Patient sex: F
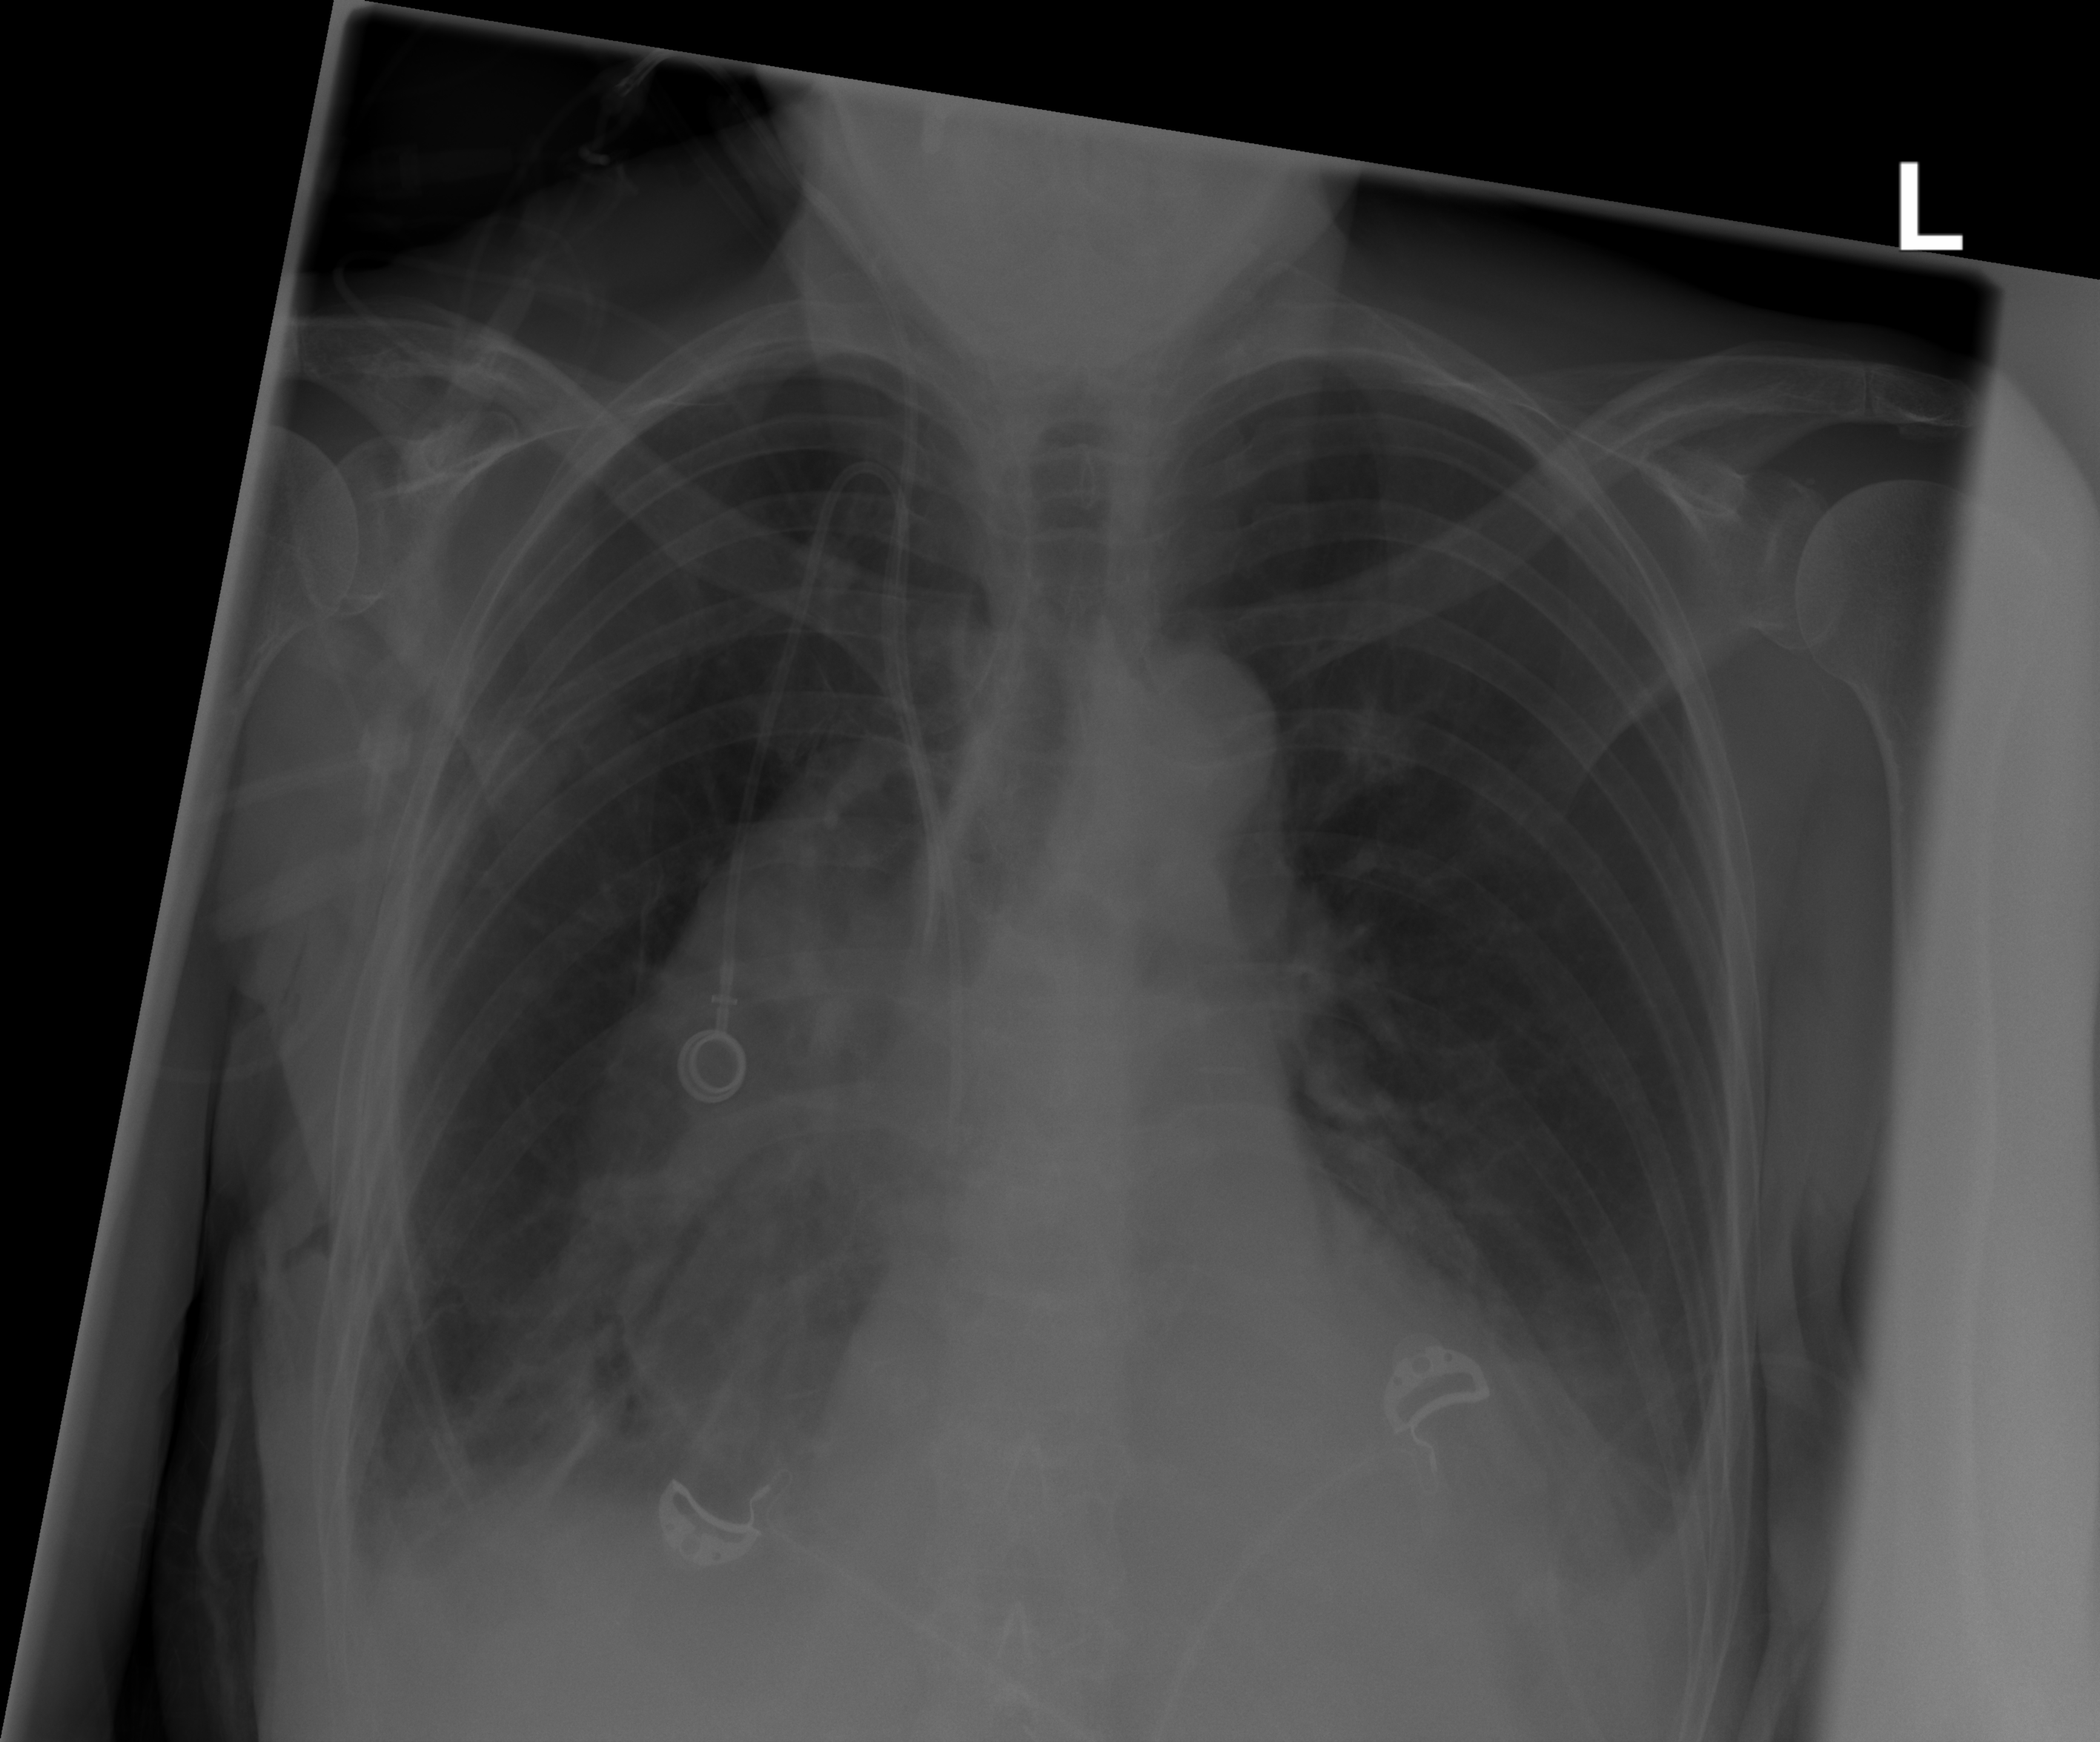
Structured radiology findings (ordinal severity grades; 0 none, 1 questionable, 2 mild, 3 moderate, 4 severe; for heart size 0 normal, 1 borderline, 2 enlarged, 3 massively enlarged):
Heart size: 1
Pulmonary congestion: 2
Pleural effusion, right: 2
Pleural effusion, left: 2
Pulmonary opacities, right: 0
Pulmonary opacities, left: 0
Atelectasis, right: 2
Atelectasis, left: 2